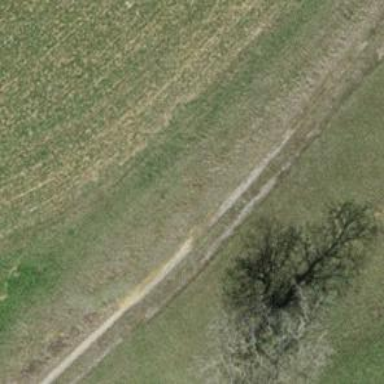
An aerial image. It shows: Compacted track with grade 4 tracktype.